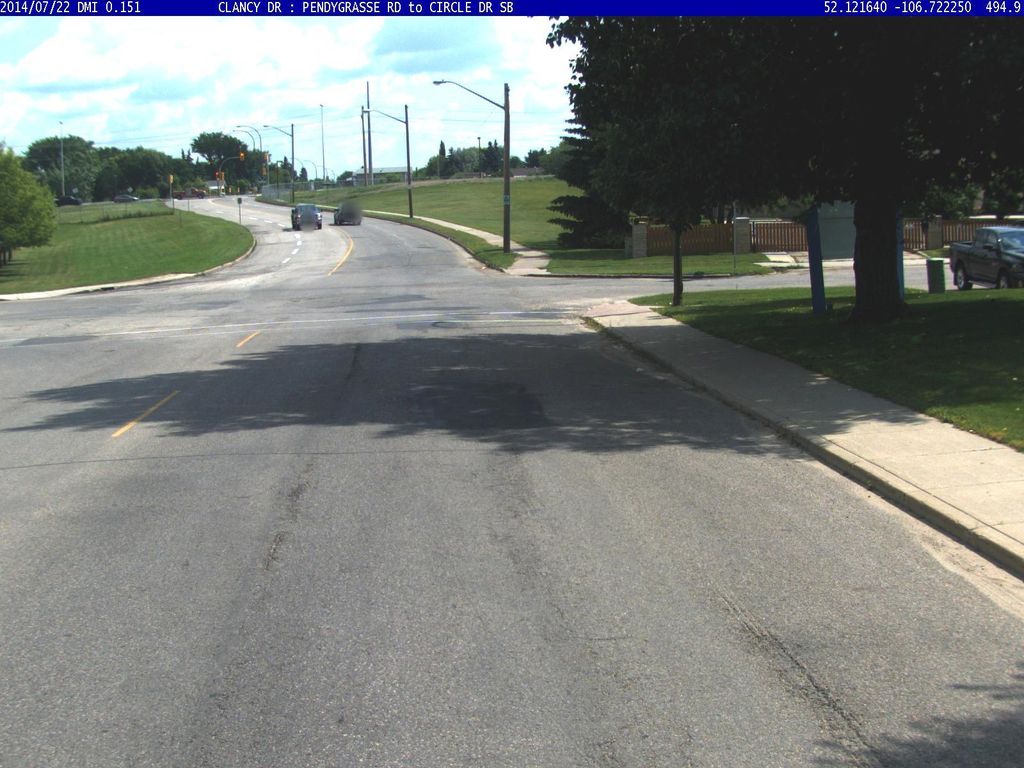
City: saskatoon